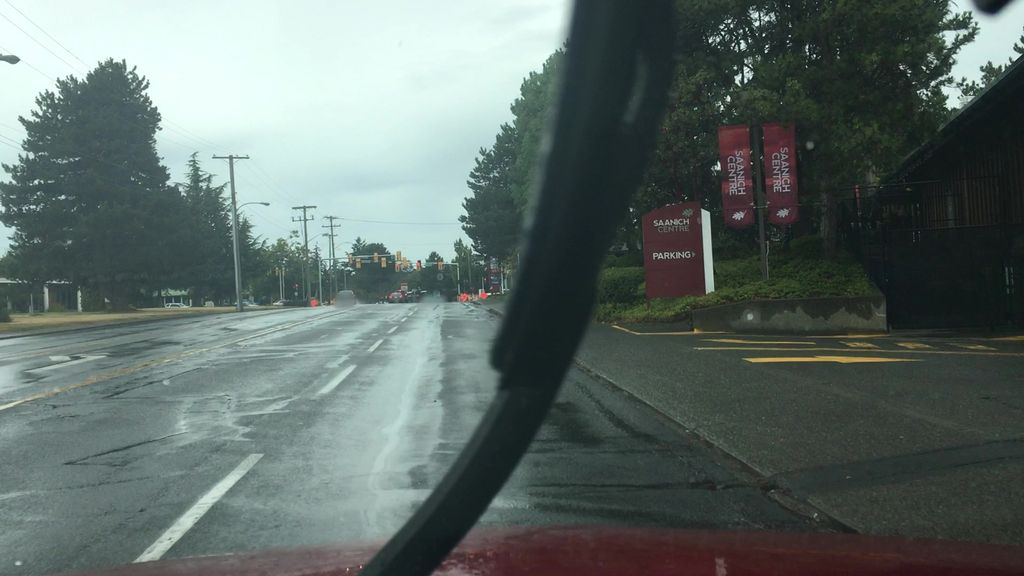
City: victoria